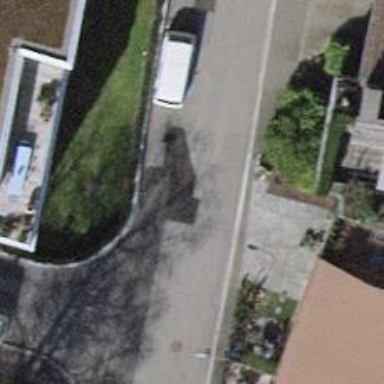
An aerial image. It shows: Smooth asphalt road in residential area.